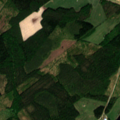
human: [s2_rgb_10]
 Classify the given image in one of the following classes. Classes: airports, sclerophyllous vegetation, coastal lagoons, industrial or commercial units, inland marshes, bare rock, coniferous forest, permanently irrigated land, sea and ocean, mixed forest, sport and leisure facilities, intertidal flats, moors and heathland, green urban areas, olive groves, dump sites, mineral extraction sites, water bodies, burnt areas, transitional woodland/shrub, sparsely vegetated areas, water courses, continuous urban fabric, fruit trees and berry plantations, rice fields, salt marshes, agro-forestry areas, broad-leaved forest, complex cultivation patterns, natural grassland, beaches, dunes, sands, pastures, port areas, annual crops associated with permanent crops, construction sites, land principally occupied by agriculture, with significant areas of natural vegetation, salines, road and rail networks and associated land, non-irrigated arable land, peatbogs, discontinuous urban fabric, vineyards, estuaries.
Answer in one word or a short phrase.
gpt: non-irrigated arable land, coniferous forest, mixed forest, water bodies